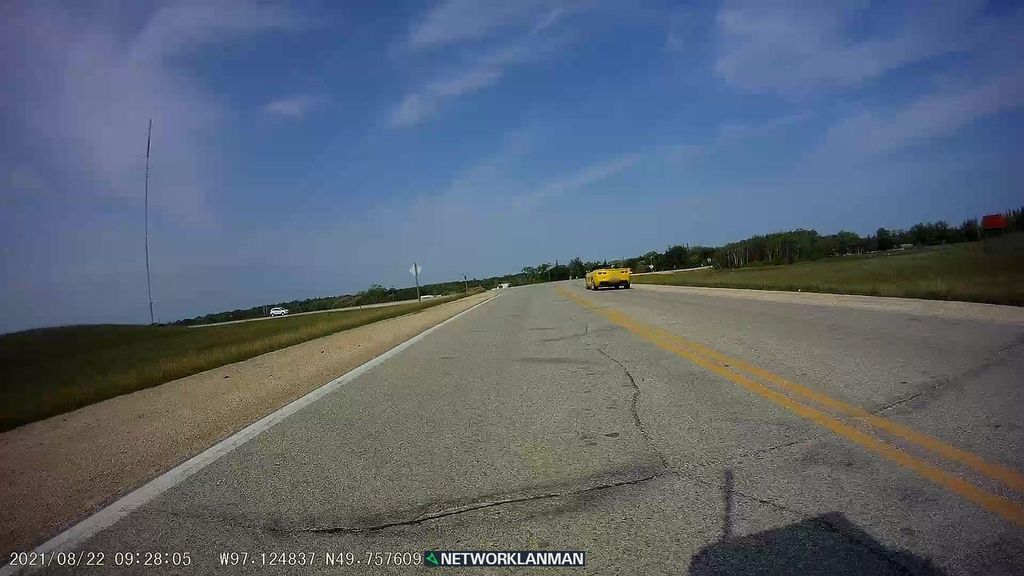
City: winnipeg